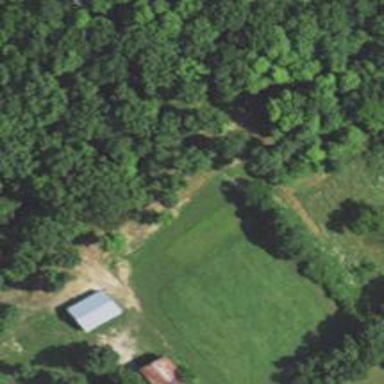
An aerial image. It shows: Hunting stand.